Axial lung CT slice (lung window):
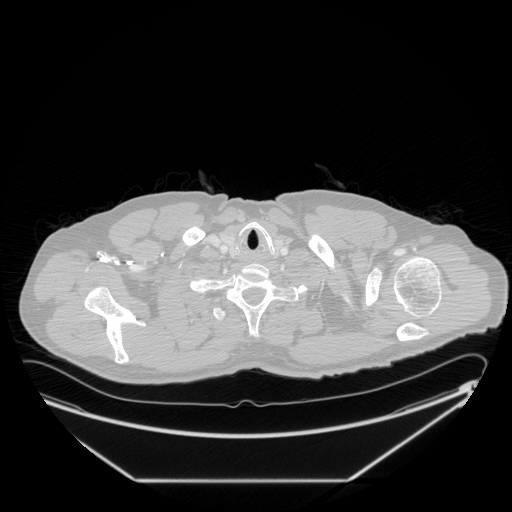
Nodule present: no